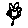
Label: flower